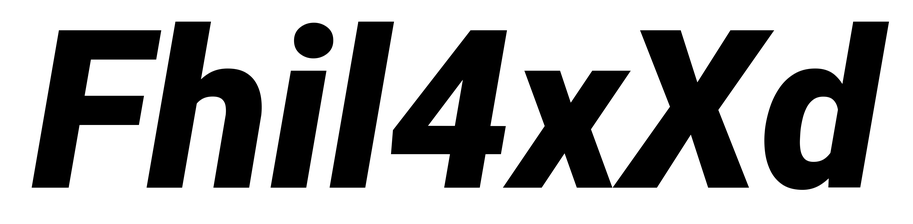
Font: Roboto-Italic_Black_Italic